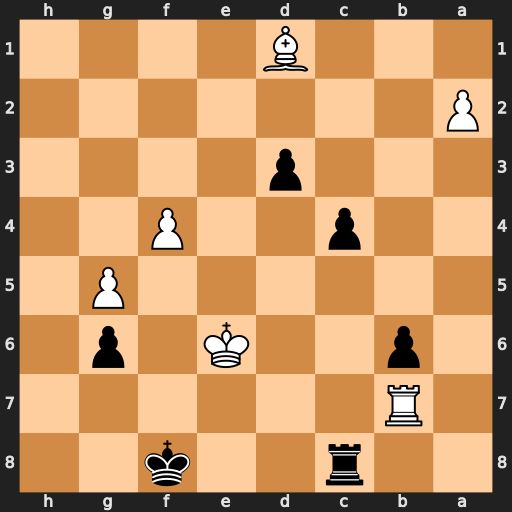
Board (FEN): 2r2k2/1R6/1p2K1p1/6P1/2p2P2/3p4/P7/3B4
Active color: b
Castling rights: -
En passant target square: -
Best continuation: c3 Rh7 Rc6+ Kd7 c2 Bxc2 dxc2 Kxc6 c1=Q+